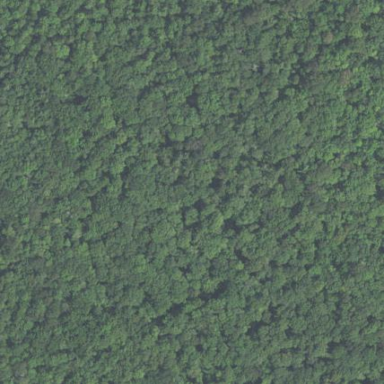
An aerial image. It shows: Mixed woodland area with various types of leaves.